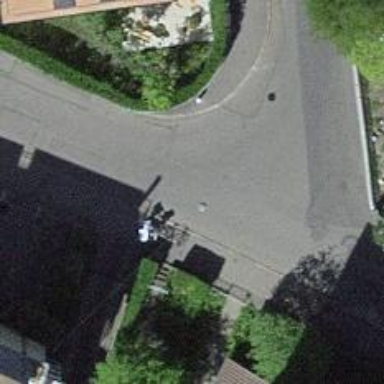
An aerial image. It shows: Residential road with asphalt surface and separate sidewalk.